Current action and preconditions to check: trajectory_clear

Your task: For each precondition in the list above, predict whether it will hold at this action.

Consider the current scene as observed from the mobile robot's camera, and analyze the predicted future states of all dynamic agents (e.g., people, animals, vehicles, or any moving entities) within the NEXT SECOND.

IMPORTANT: Only answer "very likely" if you are absolutely certain—based on strong, clear evidence—that a dynamic agent will violate the precondition in the predicted future state. Do NOT answer "very likely" for unlikely, ambiguous, or low-probability risks.

Ask yourself for each precondition: Is there a high probability, with clear and convincing evidence, that the predicted future states of any dynamic agent will interfere with the predicted future state of the currently executing action within the NEXT SECOND, causing that precondition to fail?

Assess the risk level based on these predictions. Use "likely" or "very likely" if motions create a clear risk of interference.

Use "neutral" or "improbable" if agents are nearby but their predicted paths are clearly diverging or non-conflicting.

Failure Risk Categories: "very improbable", "improbable", "neutral", "likely", "very likely"

Answer Format: Output ONLY the probability_of_failure value from these categories: "very improbable", "improbable", "neutral", "likely", "very likely"

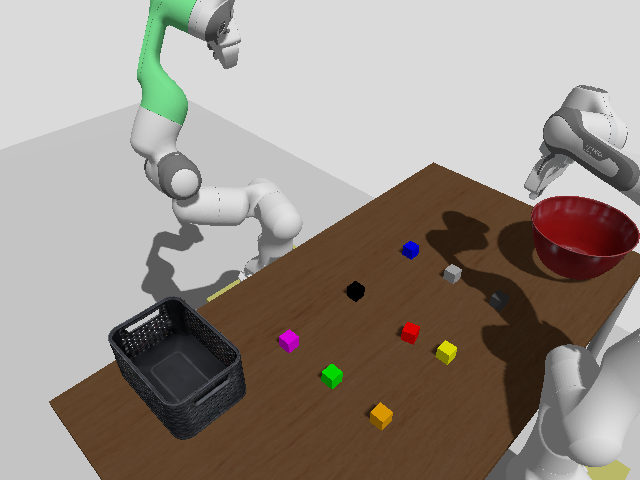

Answer: very improbable